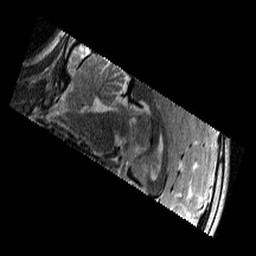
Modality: T2w
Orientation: sagittal
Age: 11
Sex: female
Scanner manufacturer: siemens
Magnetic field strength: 3 T
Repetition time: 9.23 s
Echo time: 0.067 s